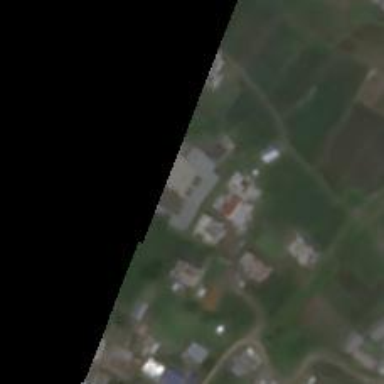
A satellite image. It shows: School.